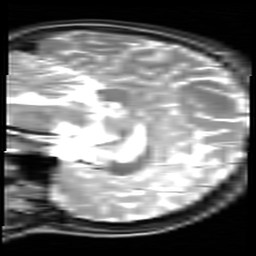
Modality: inplaneT2
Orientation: sagittal
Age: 20
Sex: female